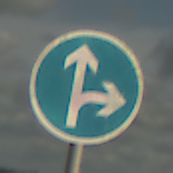
Verkehrszeichen: VorgeschriebeneFahrtrichtungGeradeausOderRechts
Umgebung: Outdoor, RoadRail
Tageszeit: Midday
Wetter: PartlyCloudy
Licht: Natural
Jahreszeit: NotSpecified
Kontrast: HighContrast